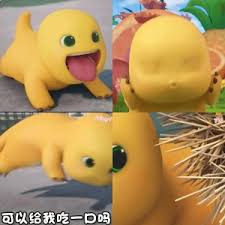
Label: nailong